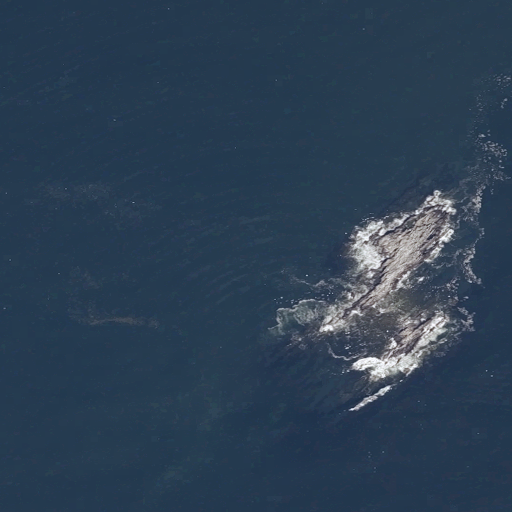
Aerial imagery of island in Maine named Haddock Rock containing only open water